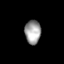
Tissue: skin
Cell type: Others
Senescence score: 0.7033
Nuclear area (px): 374
Mean DAPI intensity: 158.032